Question: I am having trouble creating an Azure Search instance from the preview portal:

> Search creation failed in resource group x.
I have tried different combinations of:
- - -
What am I doing wrong?
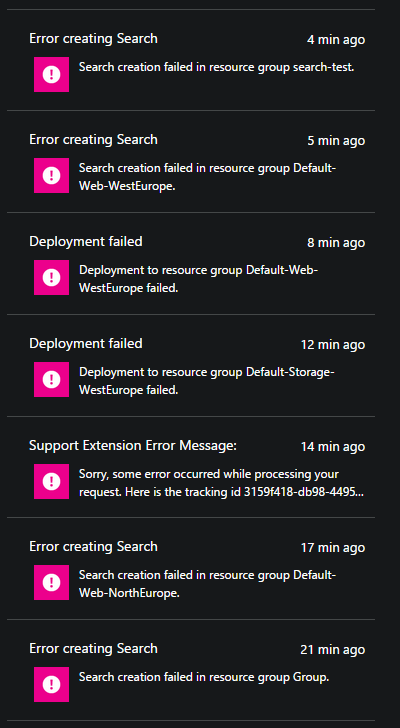
Answer: Just to close on this issue, we have determined that there was an issue with the Azure portal in a recent update that is causing new subscriptions to fail to create new Azure Search services. This would explain why it worked for me but failed for you (as I suspect you have a new subscription).
The Azure portal is working to roll back this change. I am still waiting to get the time but I am hopeful this should happen in the next day or two.
I really apologize for this issue.
Liam